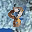
Label: 8